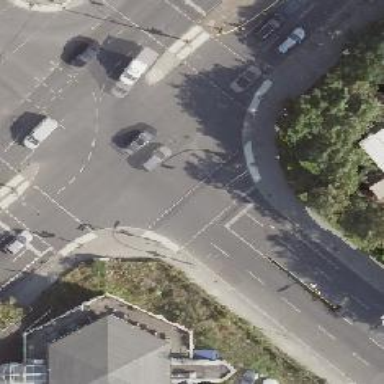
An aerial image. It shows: Road with traffic signals.